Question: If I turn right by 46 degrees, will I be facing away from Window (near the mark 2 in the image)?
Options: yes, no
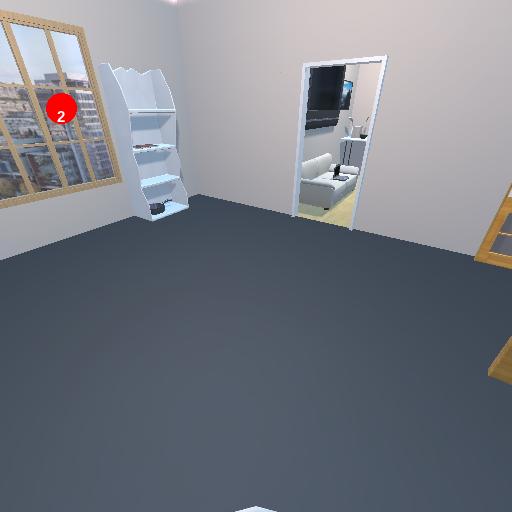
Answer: yes